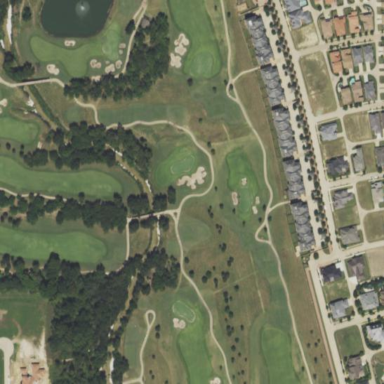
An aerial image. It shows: Rough area on grassy golf course.